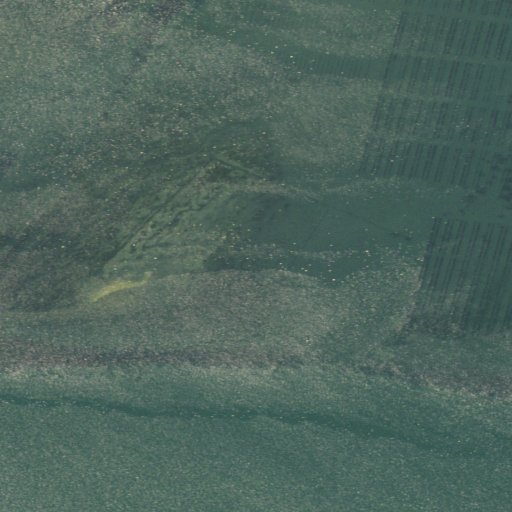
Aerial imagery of island in California named Bird Island containing only open water